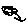
Label: flower